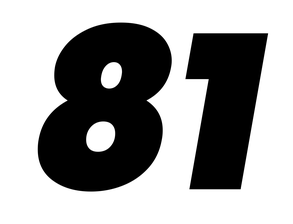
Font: Poppins-BlackItalic